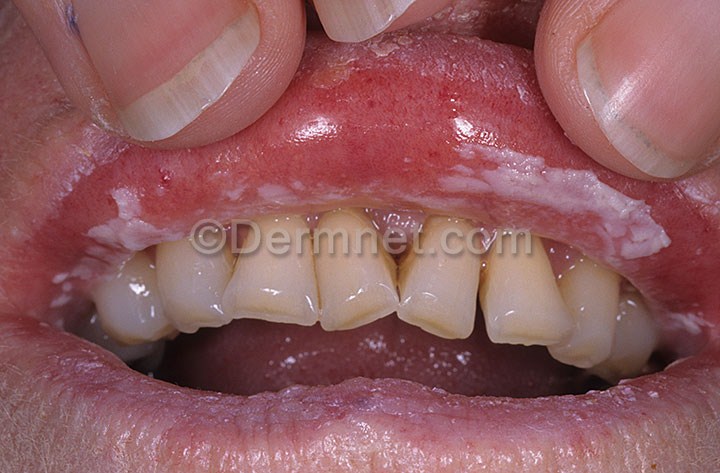
Disease: Tinea Ringworm Candidiasis and other Fungal Infections